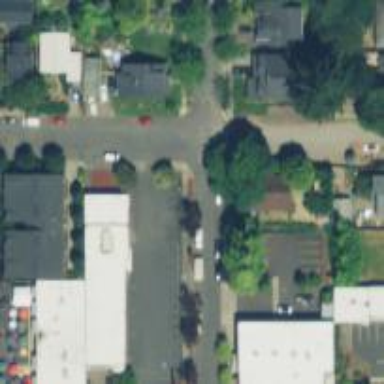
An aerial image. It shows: Residential road with sidewalk on the left side.